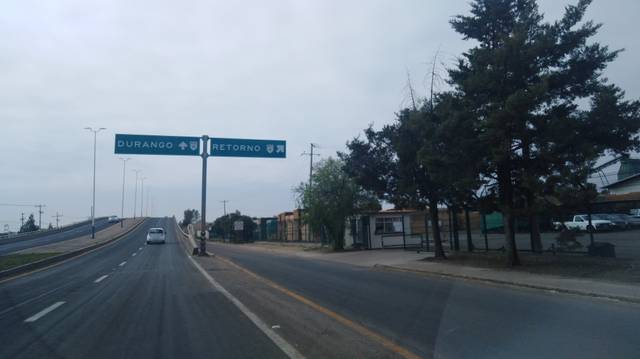
Region: Mexico
Coordinates: 24.054, -104.657